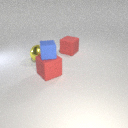
large red rubber cube behind large yellow metal sphere